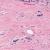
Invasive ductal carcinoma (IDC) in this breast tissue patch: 0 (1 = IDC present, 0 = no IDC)